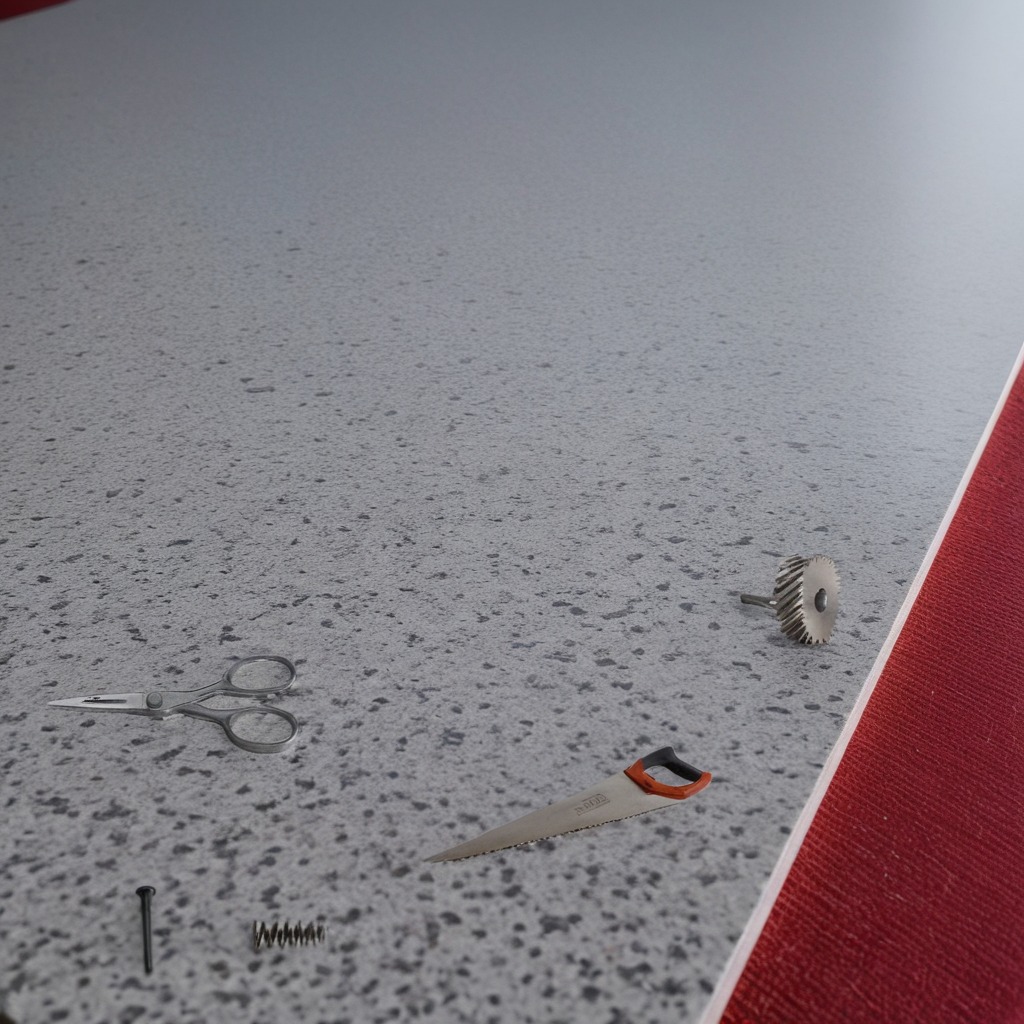
A steel gear with teeth, an iron nail, a coiled metal spring, a handheld metal saw, and a pair of scissors are lying on a clean granite tabletop covered with a red rubber mat inside a workshop under bright overhead lighting crisp shadows high clarity worn but beneath the mat.